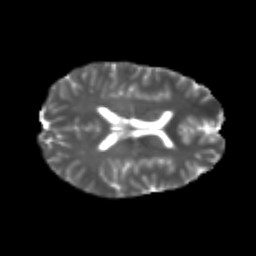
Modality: T2w
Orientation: axial
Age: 23
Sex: female
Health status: healthy
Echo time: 0.074 s